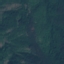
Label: Forest